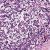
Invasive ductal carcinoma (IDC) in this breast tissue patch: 1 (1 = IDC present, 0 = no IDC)